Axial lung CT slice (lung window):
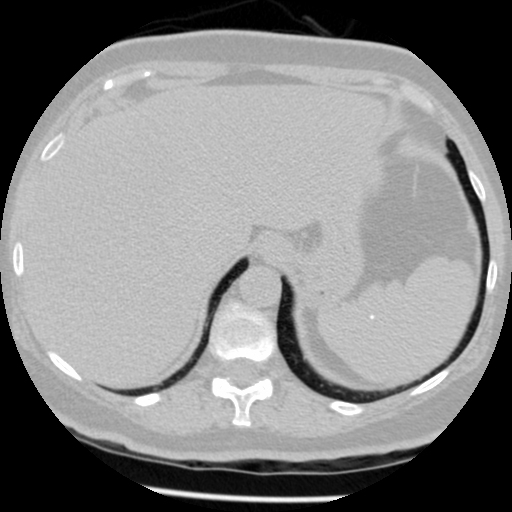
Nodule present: no